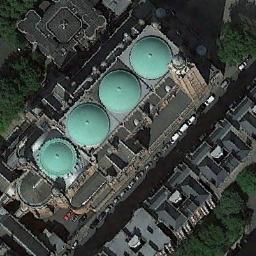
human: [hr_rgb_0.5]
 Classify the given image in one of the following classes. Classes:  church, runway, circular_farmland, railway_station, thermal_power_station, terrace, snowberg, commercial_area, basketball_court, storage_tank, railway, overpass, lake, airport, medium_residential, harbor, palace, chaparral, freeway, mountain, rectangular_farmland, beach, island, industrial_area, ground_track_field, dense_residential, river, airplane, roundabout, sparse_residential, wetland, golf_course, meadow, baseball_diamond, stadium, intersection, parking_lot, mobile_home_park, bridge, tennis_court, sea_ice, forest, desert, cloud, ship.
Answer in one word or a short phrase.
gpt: church